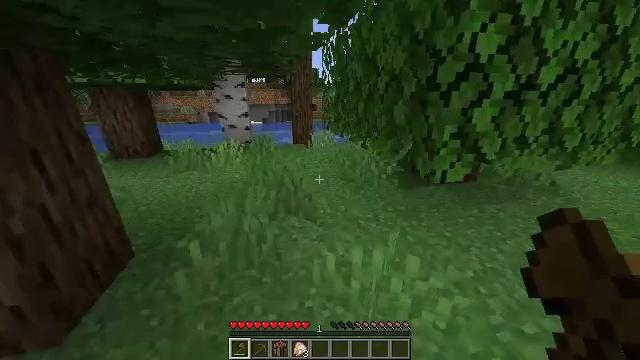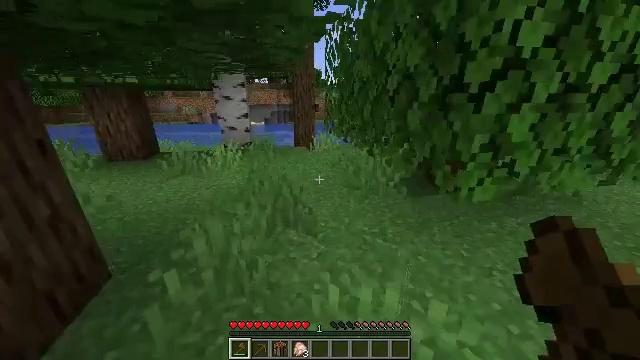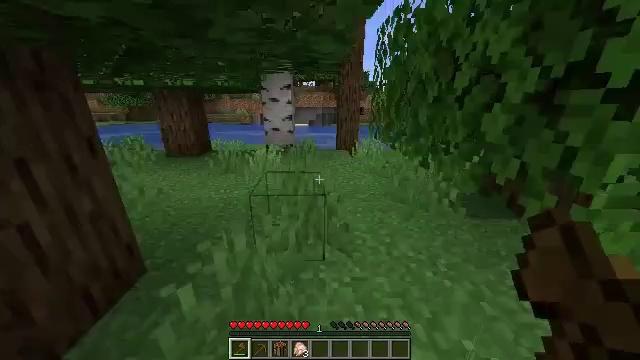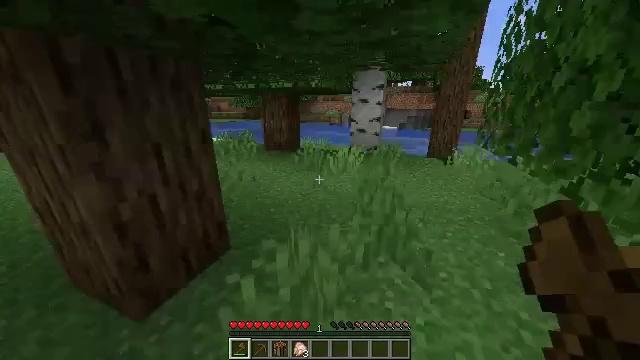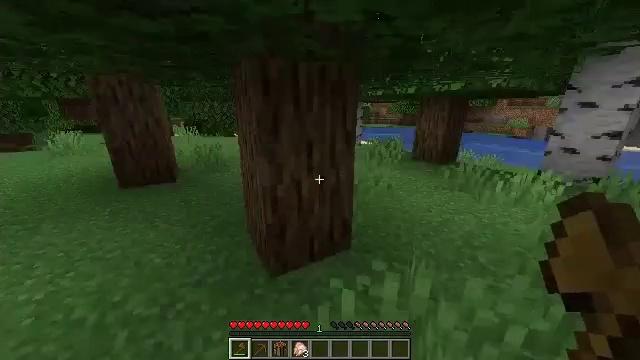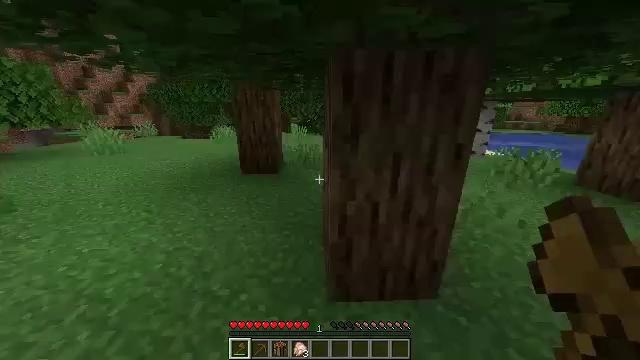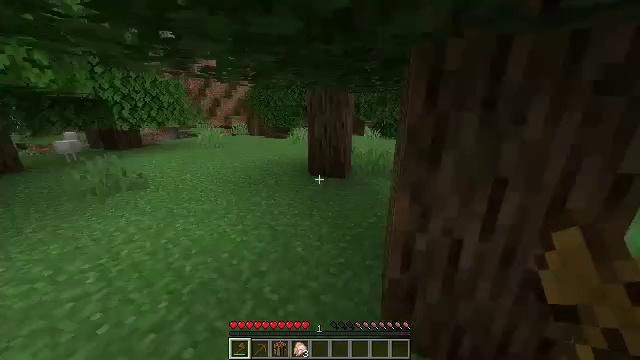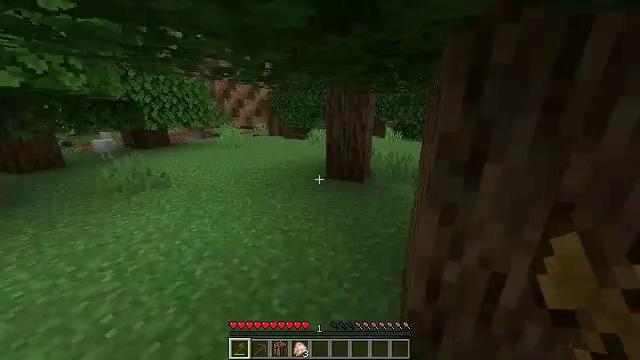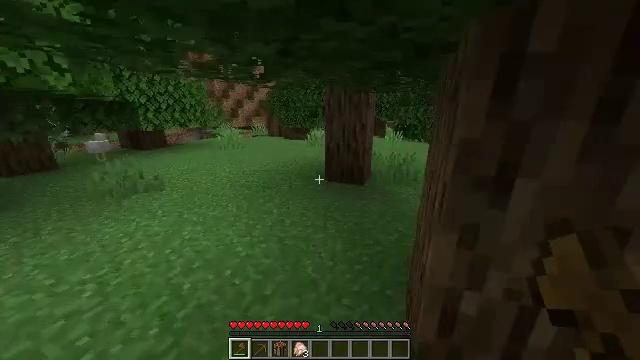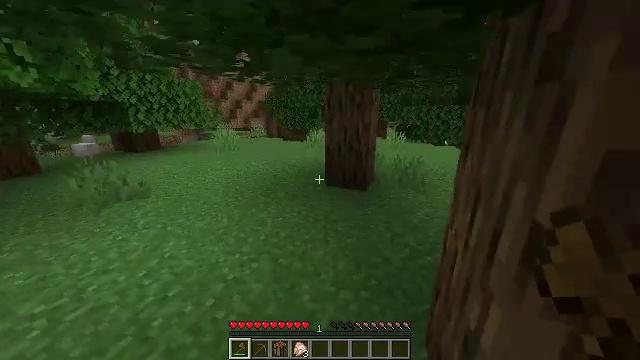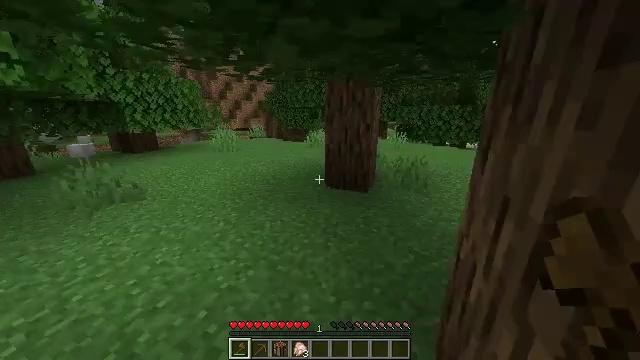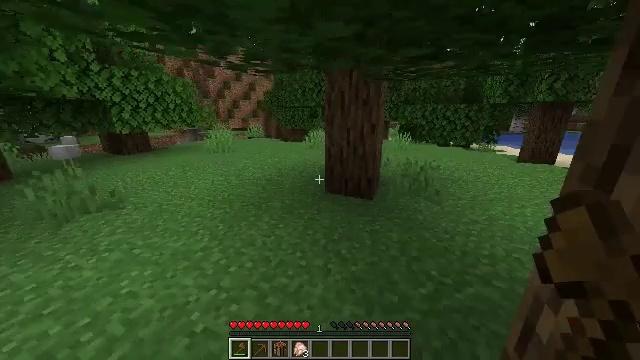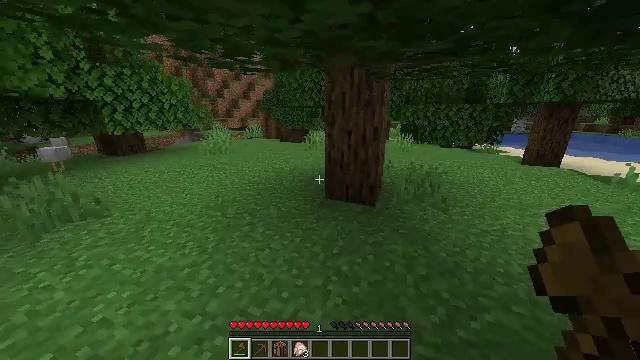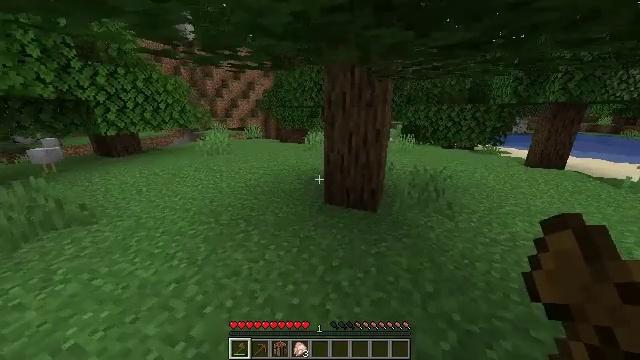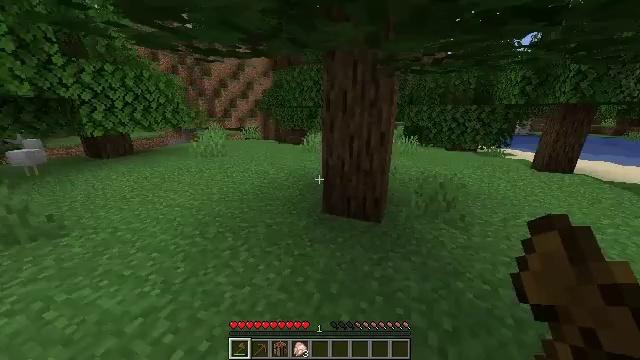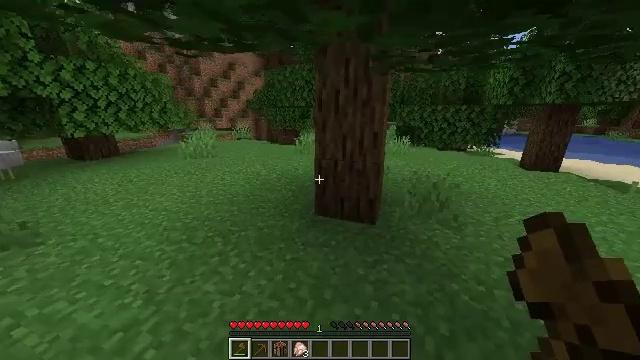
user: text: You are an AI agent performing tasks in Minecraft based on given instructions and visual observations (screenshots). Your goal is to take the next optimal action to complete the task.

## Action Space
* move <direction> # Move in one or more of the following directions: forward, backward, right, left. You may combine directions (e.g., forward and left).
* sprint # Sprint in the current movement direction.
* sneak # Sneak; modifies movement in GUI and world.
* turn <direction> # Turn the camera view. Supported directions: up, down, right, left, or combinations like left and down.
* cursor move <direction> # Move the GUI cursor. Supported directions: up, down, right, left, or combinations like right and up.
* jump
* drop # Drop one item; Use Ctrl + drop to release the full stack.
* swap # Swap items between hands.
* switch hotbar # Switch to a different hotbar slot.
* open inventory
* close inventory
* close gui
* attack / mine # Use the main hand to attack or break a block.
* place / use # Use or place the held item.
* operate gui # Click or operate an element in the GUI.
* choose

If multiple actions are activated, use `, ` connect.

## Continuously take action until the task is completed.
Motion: motion action
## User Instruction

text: Hunt animals.
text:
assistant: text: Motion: move forward, sprint
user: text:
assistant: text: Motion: move forward, sprint, turn left
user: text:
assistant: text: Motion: move forward, sprint, turn left
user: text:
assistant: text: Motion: move forward, sprint, turn left and up
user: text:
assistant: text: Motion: move forward, sprint, turn left
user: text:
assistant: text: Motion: move forward, sprint, turn left
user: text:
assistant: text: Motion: move forward, sprint, turn left
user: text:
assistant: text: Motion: move forward, sprint
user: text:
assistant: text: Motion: move forward, sprint
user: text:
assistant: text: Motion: move forward, sprint
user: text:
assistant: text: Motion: move forward, sprint
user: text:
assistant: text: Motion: move forward, sprint
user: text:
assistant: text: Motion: move forward, sprint
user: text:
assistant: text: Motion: move forward, sprint
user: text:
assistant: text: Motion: move forward, sprint, turn right
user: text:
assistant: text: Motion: move forward, sprint, turn right
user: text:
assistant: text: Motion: move forward, sprint, turn left
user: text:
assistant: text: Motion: move forward, sprint, turn left
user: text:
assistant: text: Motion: move forward, sprint, turn left and up
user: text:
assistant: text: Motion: move forward, sprint, turn left and up
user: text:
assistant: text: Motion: move forward, sprint, turn left
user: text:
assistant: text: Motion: move forward, sprint, turn right
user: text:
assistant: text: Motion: move forward, sprint
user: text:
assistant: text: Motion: move forward, sprint
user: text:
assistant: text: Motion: move forward, sprint
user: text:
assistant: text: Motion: move forward, sprint
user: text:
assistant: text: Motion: move forward, sprint
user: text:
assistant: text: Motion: move forward, sprint
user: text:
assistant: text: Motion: move forward, sprint
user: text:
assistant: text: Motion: move forward, sprint